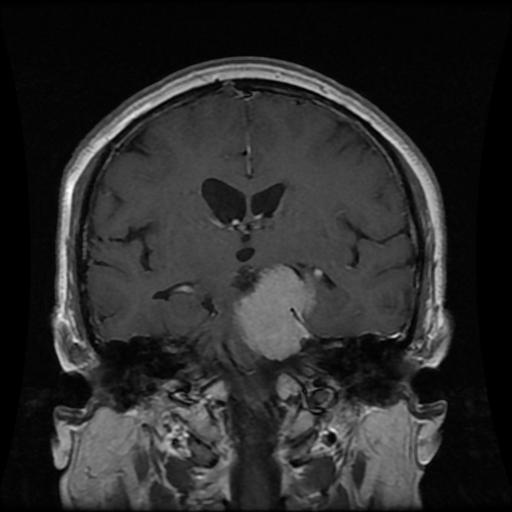
Label: meningioma